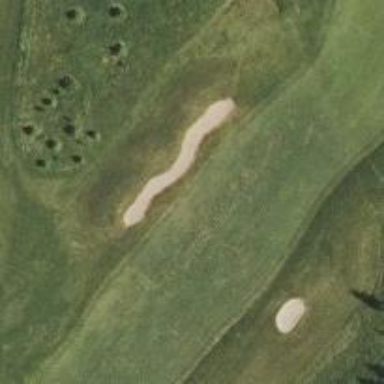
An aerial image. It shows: Golf hole.